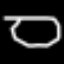
Label: octagon